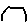
Label: hexagon